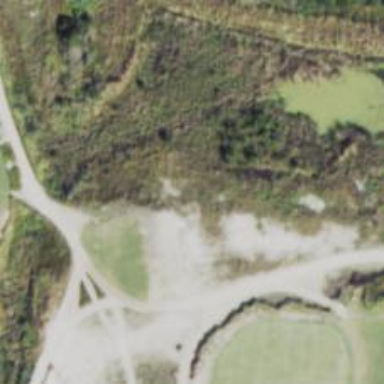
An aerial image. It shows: Footway that resembles golf path.